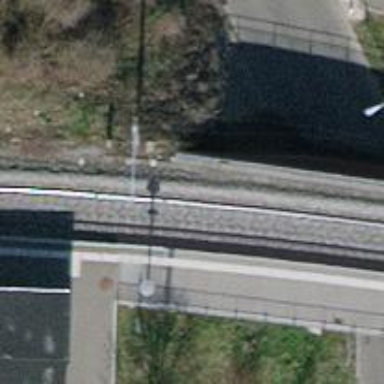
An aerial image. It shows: Bridge with electrified railway tracks featuring contact line.